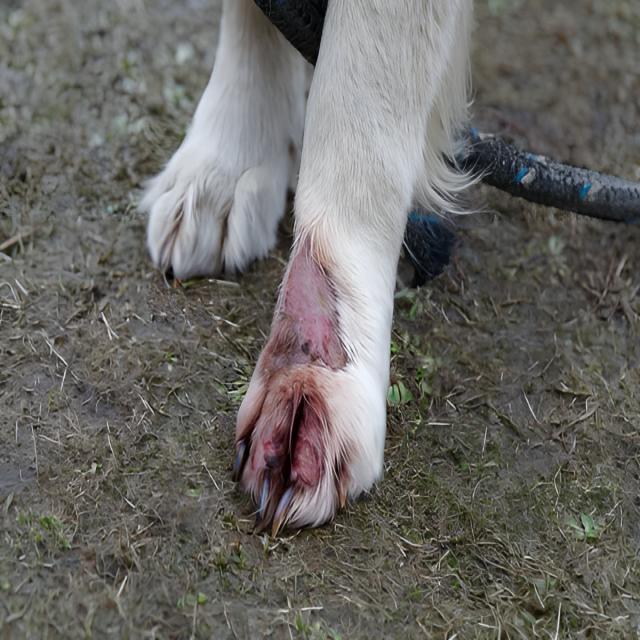
Canine dermatitis — inflammation of the skin presenting with erythema, pruritus, papules, and excoriation. May be allergic, contact, or atopic in origin.